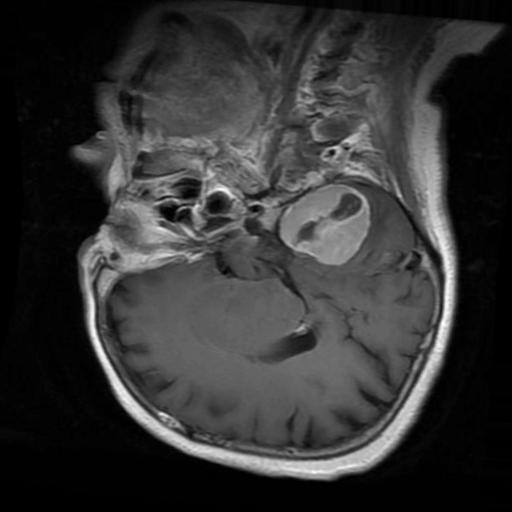
Label: meningioma